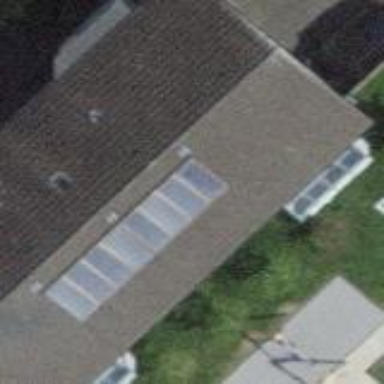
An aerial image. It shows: Solar power generator using photovoltaic panels.